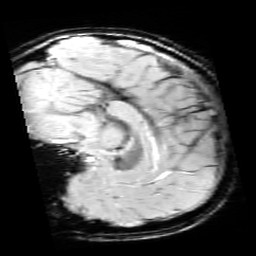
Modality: SWI
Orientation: sagittal
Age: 11
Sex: male
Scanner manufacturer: siemens
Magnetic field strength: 3 T
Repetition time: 0.027 s
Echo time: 0.02 s